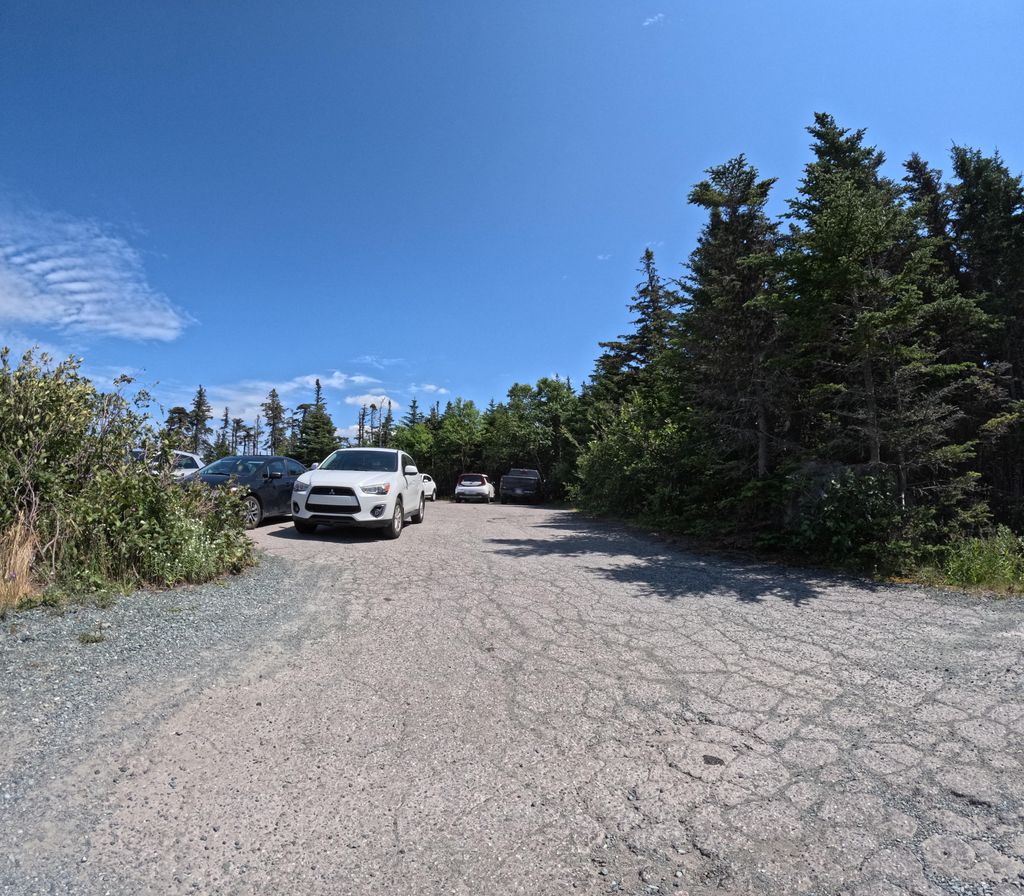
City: st_johns